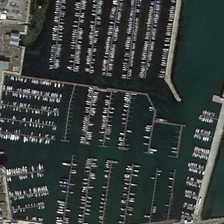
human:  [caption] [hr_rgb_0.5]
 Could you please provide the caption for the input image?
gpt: here are some boats docked compactly in the harbour basin .

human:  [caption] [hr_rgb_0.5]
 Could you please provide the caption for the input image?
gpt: here are some boats docked compactly in the harbour basin .